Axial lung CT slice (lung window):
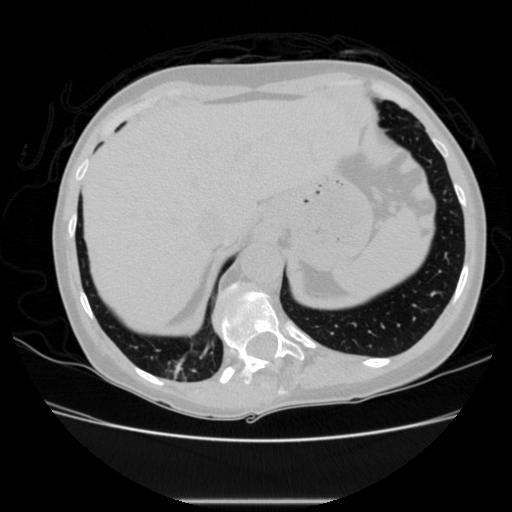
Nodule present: no